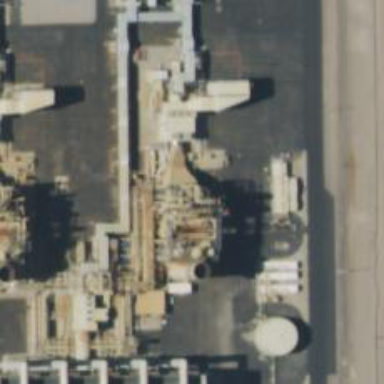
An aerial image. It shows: Gas turbine generator powered by gas.